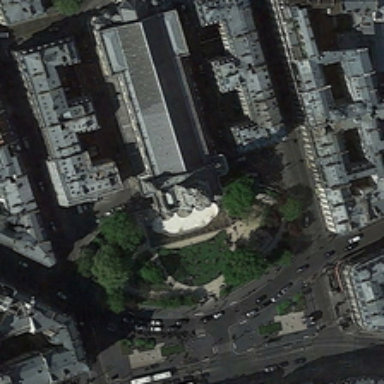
Several gray buildings are near a church with a square with green trees in front of it .